【题型】解答题　【知识点】函数　【难度】medium
设函数 $f(x) = \tan\left(\frac{x}{2} - \frac{\pi}{3}\right)$.

(1) 求函数 $f(x)$ 的定义域、最小正周期和单调区间；

(2) 求不等式 $-1 \le f(x) \le \sqrt{3}$ 的解集；

(3) 作出函数 $y = f(x)$ 在一个周期内的简图.
【解答】
% --- 答案部分 ---
\noindent \textcolor{red}{【答案】}
(1) 定义域是 $\left\{x \mid x \neq \frac{5\pi}{3} + 2k\pi, k \in \mathbf{Z}\right\}$，最小正周期 $2\pi$，单调增区间是 $\left(-\frac{\pi}{3} + 2k\pi, \frac{5\pi}{3} + 2k\pi\right) \, (k \in \mathbf{Z})$.

(2) $\left\{x \mid \frac{\pi}{6} + 2k\pi \le x \le \frac{4\pi}{3} + 2k\pi, k \in \mathbf{Z}\right\}$;

(3) 答案见解析.

\vspace{1em}

% --- 分析部分 ---
\noindent \textcolor{red}{【分析】}
(1) 由整体代换即可求出正切函数的定义域，由周期公式可得最小正周期，由单调性解不等式可得单调增区间.

(2) 由 (1) 中的单调性解不等式，可得其解集.

(3) 利用五点作图法即可得一个周期内的简图.

\vspace{1em}

% --- 详解部分 ---
\noindent \textcolor{red}{【详解】}
(1) 由 $\frac{x}{2} - \frac{\pi}{3} \neq \frac{\pi}{2} + k\pi$，

得 $x \neq \frac{5\pi}{3} + 2k\pi \, (k \in \mathbf{Z})$，

$\therefore f(x)$ 的定义域是 $\left\{x \mid x \neq \frac{5\pi}{3} + 2k\pi, k \in \mathbf{Z}\right\}$,

$\because \omega = \frac{1}{2}$,

$\therefore$ 最小正周期 $T = \frac{\pi}{\omega} = \frac{\pi}{\frac{1}{2}} = 2\pi$,

由 $-\frac{\pi}{2} + k\pi < \frac{x}{2} - \frac{\pi}{3} < \frac{\pi}{2} + k\pi \, (k \in \mathbf{Z})$，得 $-\frac{\pi}{3} + 2k\pi < x < \frac{5\pi}{3} + 2k\pi \, (k \in \mathbf{Z})$.

$\therefore$ 函数 $f(x)$ 的单调增区间是 $\left(-\frac{\pi}{3} + 2k\pi, \frac{5\pi}{3} + 2k\pi\right) \, (k \in \mathbf{Z})$.

所以函数 $f(x)$ 定义域是 $\left\{x \mid x \neq \frac{5\pi}{3} + 2k\pi, k \in \mathbf{Z}\right\}$，最小正周期 $2\pi$，单调增区间是 $\left(-\frac{\pi}{3} + 2k\pi, \frac{5\pi}{3} + 2k\pi\right) \, (k \in \mathbf{Z})$.

(2) 由 $-1 \le \tan\left(\frac{x}{2} - \frac{\pi}{3}\right) \le \sqrt{3}$，得 $-\frac{\pi}{4} + k\pi \le \frac{x}{2} - \frac{\pi}{3} \le \frac{\pi}{3} + k\pi \, (k \in \mathbf{Z})$.

解得 $\frac{\pi}{6} + 2k\pi \le x \le \frac{4\pi}{3} + 2k\pi \, (k \in \mathbf{Z})$.

$\therefore$ 不等式 $-1 \le f(x) \le \sqrt{3}$ 的解集是 $\left\{x \mid \frac{\pi}{6} + 2k\pi \le x \le \frac{4\pi}{3} + 2k\pi, k \in \mathbf{Z}\right\}$.

(3) 令 $\frac{x}{2} - \frac{\pi}{3} = 0$，则 $x = \frac{2\pi}{3}$；

令 $\frac{x}{2} - \frac{\pi}{3} = \frac{\pi}{2}$，则 $x = \frac{5\pi}{3}$；

令 $\frac{x}{2} - \frac{\pi}{3} = -\frac{\pi}{2}$，则 $x = -\frac{\pi}{3}$.

$\therefore$ 函数 $f(x) = \tan\left(\frac{x}{2} - \frac{\pi}{3}\right)$ 的图像与 $x$ 轴的一个交点坐标是 $\left(\frac{2\pi}{3}, 0\right)$，在这个交点左、右两侧相邻的两条渐近线方程分别是 $x = -\frac{\pi}{3}$，$x = \frac{5\pi}{3}$.

从而得函数 $y = f(x)$ 在一个周期 $\left(-\frac{\pi}{3}, \frac{5\pi}{3}\right)$ 内的简图如下：

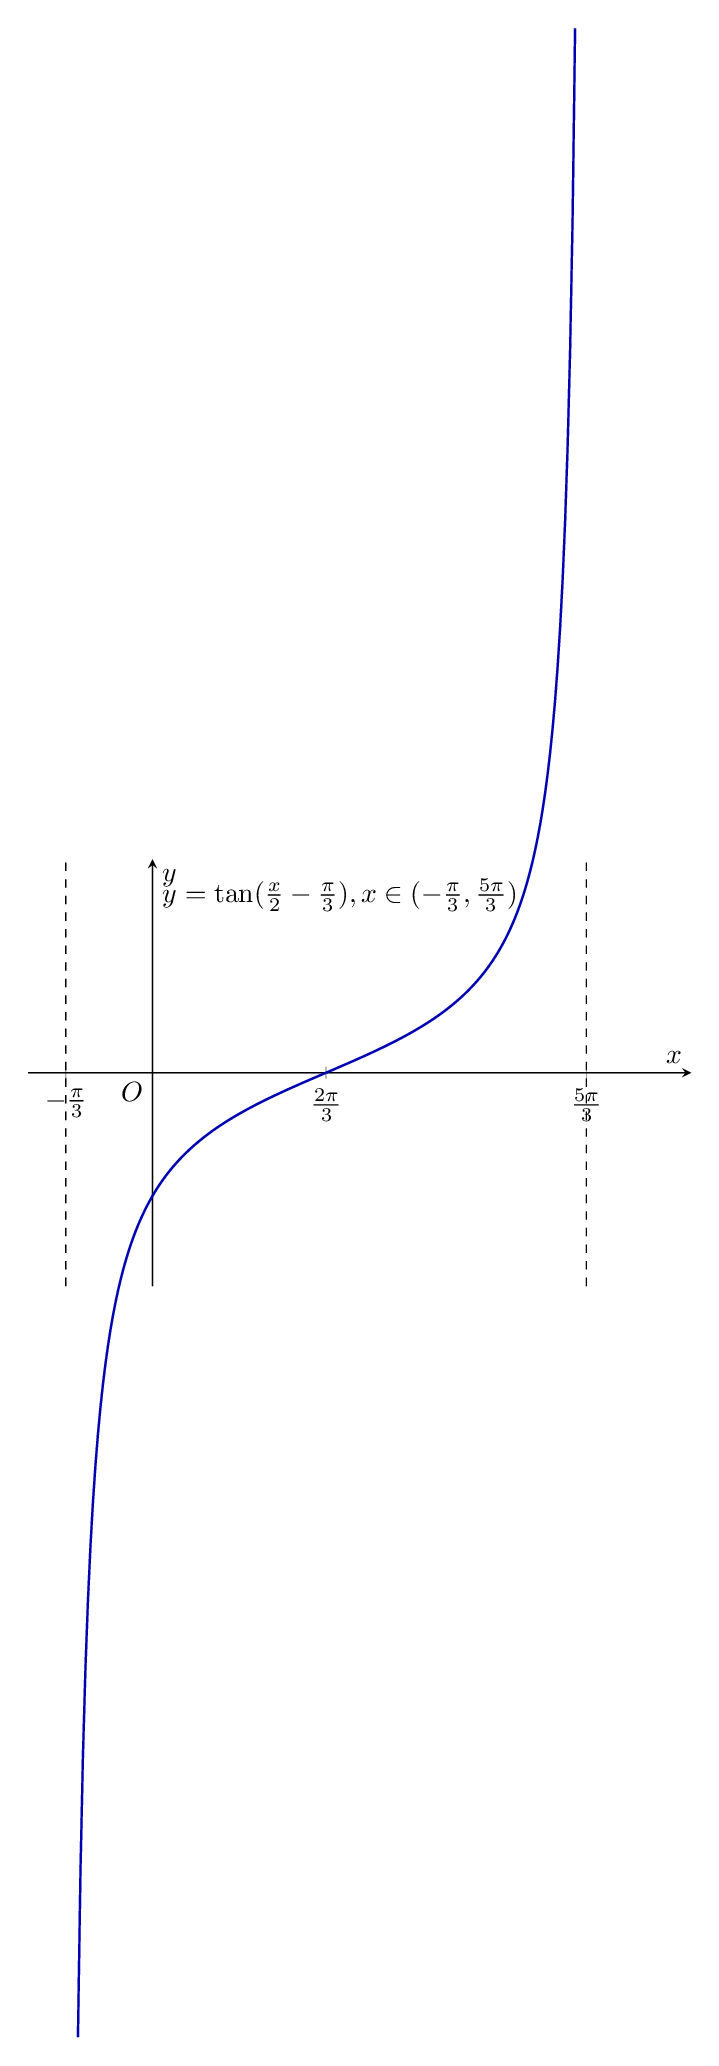